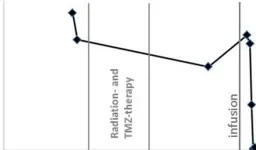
Time course of leukocyte.
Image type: chart (chart)